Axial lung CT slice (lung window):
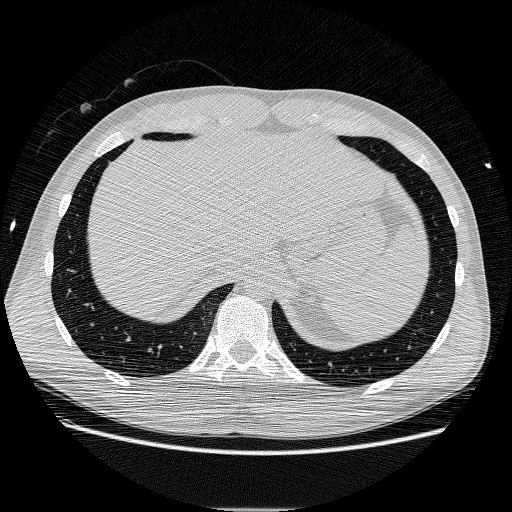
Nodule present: no